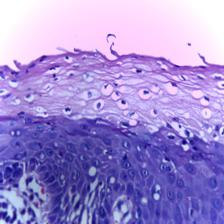
Diagnosis: OSCC